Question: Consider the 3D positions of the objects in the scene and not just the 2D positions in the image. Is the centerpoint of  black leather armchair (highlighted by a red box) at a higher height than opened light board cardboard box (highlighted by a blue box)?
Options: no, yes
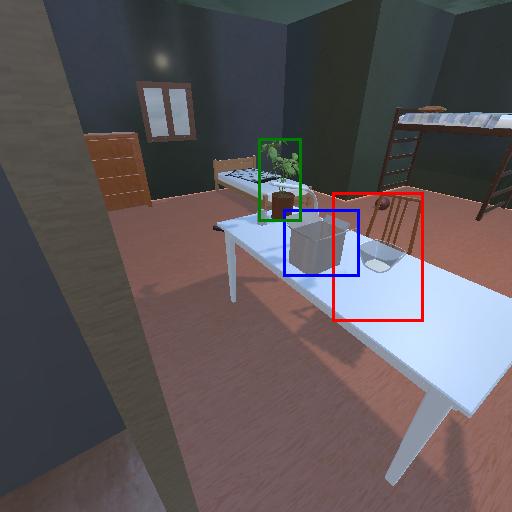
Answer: no